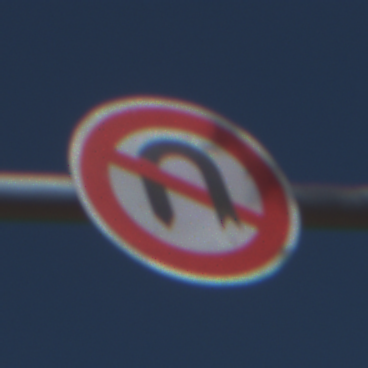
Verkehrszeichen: VerbotWenden
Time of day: MorningAfternoon
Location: Outdoor (Suburban)
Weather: PartlyCloudy
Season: NotSpecified
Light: Natural